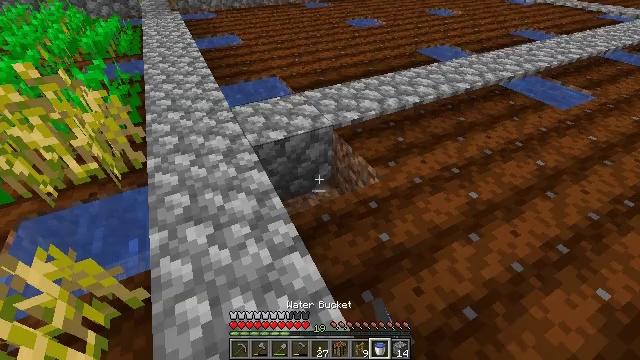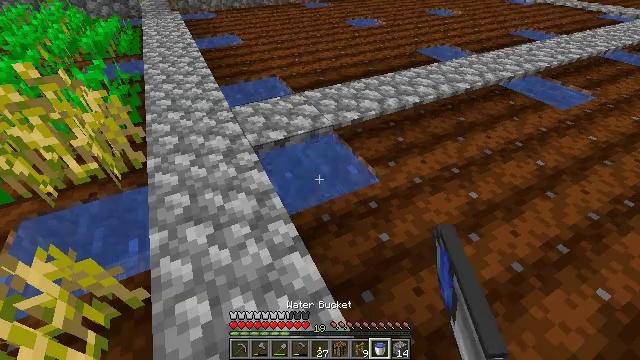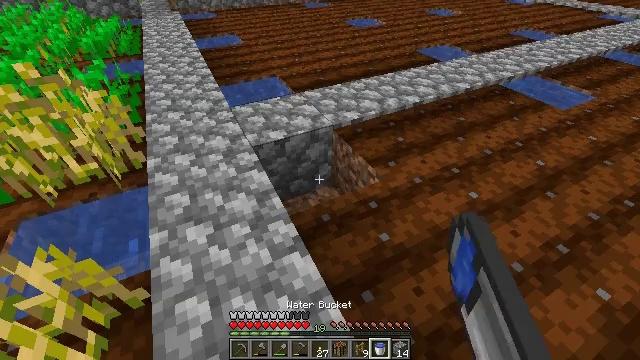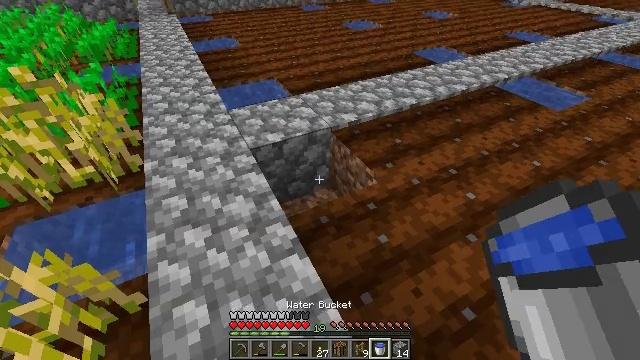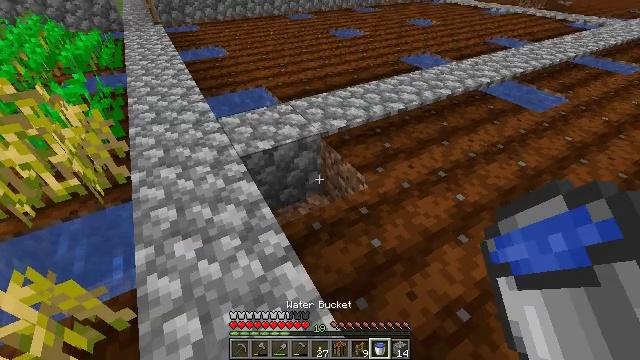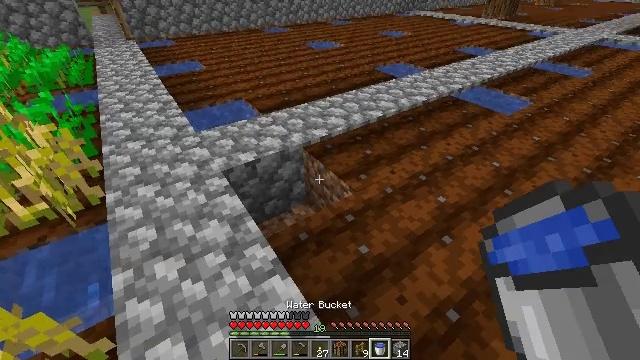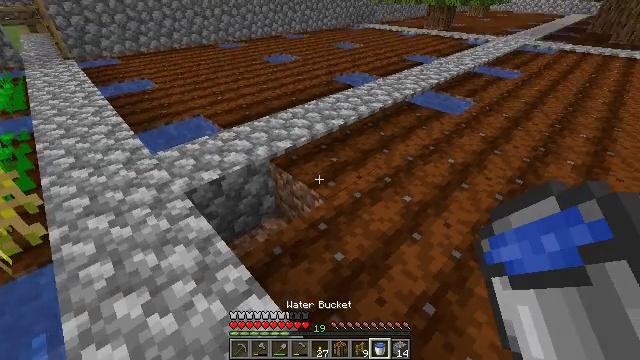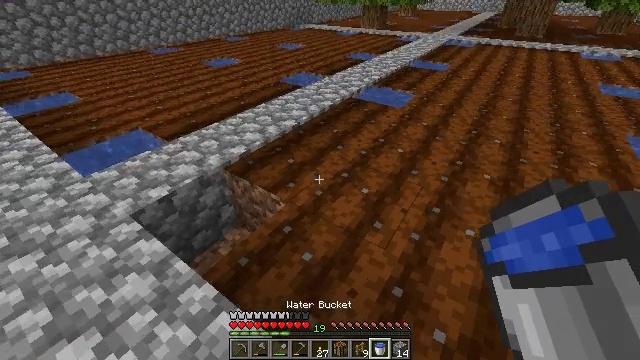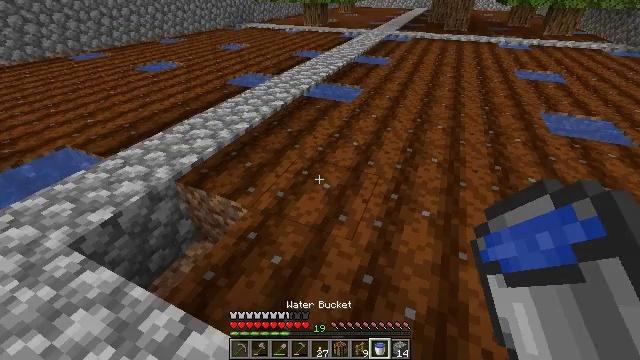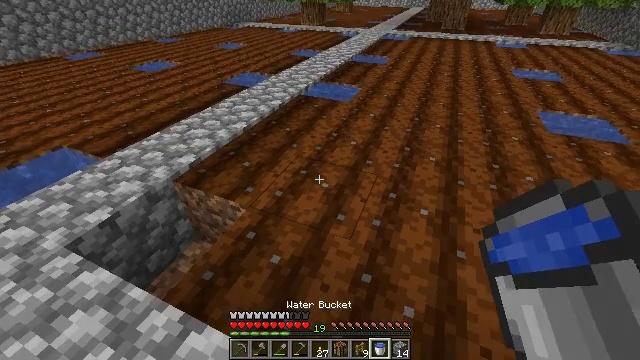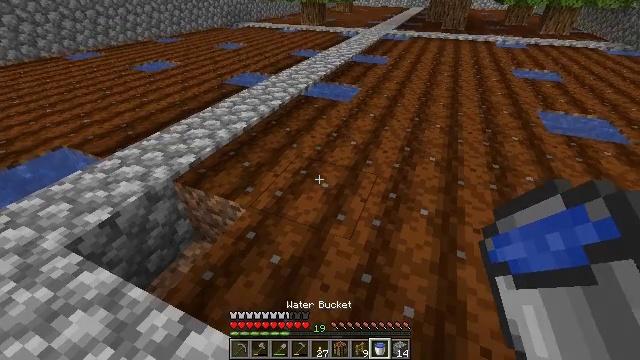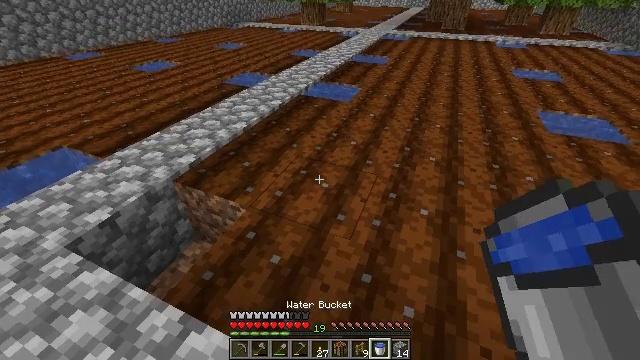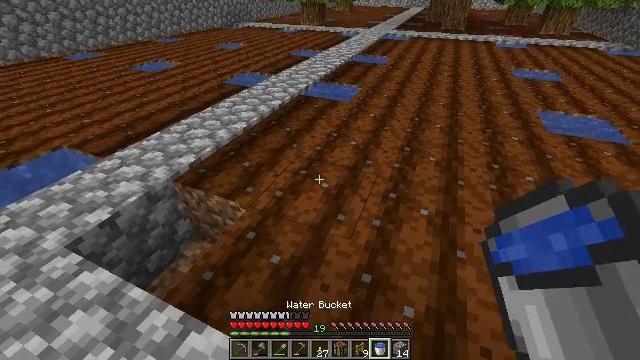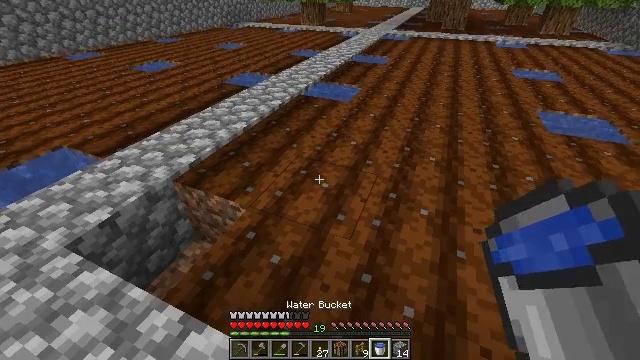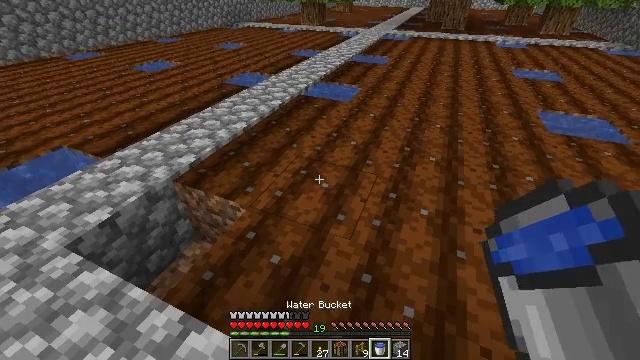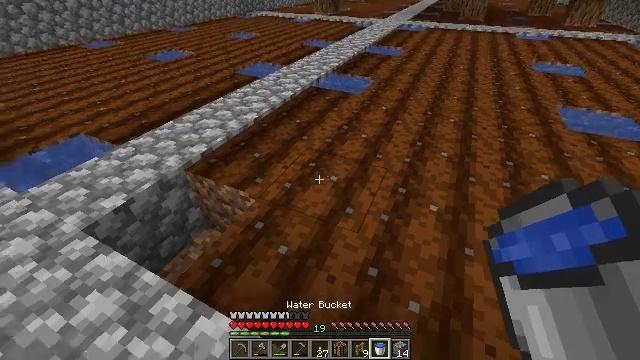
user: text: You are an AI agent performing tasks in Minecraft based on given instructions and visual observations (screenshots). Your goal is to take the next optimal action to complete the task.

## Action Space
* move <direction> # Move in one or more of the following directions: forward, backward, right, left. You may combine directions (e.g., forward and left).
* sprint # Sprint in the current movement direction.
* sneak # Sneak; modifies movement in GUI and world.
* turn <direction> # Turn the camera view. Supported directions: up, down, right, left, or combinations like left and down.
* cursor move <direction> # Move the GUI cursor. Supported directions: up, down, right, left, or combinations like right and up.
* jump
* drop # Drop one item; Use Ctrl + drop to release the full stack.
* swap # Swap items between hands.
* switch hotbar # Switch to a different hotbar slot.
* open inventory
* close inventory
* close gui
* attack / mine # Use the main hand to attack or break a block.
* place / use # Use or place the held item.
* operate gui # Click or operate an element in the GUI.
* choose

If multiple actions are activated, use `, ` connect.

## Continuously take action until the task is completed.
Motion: motion action
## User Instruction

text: Break the farmland to revert it to dirt.
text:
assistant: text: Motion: no_op
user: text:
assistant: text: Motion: no_op
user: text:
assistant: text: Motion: no_op
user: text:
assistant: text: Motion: turn right and up
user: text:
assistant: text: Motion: turn right and up
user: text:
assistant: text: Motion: turn right and up
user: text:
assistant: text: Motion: turn right
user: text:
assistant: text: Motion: turn right
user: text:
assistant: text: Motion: no_op
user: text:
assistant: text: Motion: no_op
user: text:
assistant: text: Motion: no_op
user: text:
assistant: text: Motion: no_op
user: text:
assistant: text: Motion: no_op
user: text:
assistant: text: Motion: no_op
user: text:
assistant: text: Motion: turn left and down
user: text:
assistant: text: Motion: turn left
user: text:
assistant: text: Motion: turn left
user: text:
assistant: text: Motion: no_op
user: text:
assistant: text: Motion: turn right
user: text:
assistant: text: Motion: turn right
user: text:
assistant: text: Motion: turn right
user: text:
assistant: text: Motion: turn right
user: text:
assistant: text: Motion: turn right
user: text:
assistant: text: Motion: turn right
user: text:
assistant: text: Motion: turn right
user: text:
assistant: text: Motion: turn right
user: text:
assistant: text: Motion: no_op
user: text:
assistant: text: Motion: no_op
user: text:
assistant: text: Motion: no_op
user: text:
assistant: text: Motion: no_op